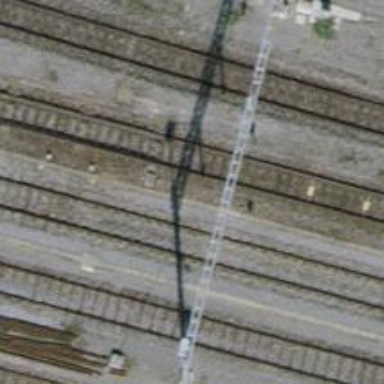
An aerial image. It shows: Railway track with contact line for electrification.